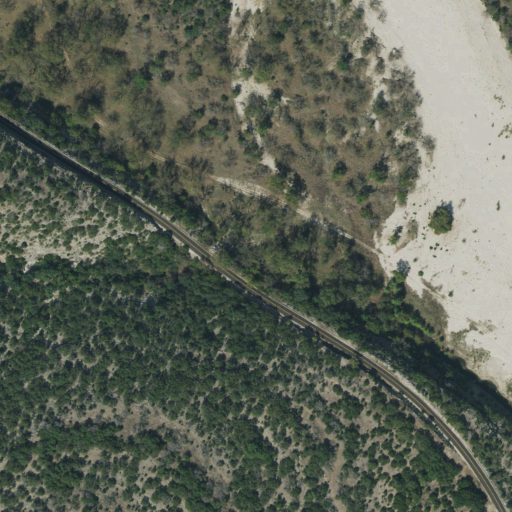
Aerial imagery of valley in Texas named Tanner Draw containing shrub, deciduous forest, evergreen forest, barren land, low intensity development, open development, medium intensity development, mixed forest, and high intensity development